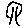
Label: tree